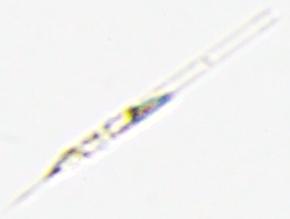
Label: Rhizosolenia